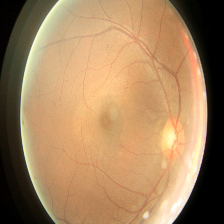
Diabetic retinopathy grade: Moderate